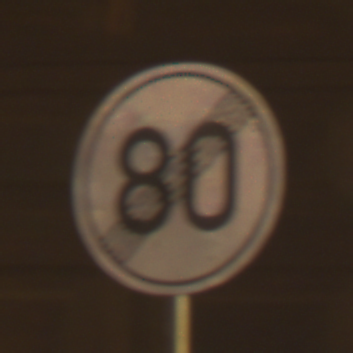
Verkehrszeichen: EndeGeschwindigkeit80
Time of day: Night
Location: Outdoor (Urban)
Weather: Clear
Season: NotSpecified
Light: Artificial